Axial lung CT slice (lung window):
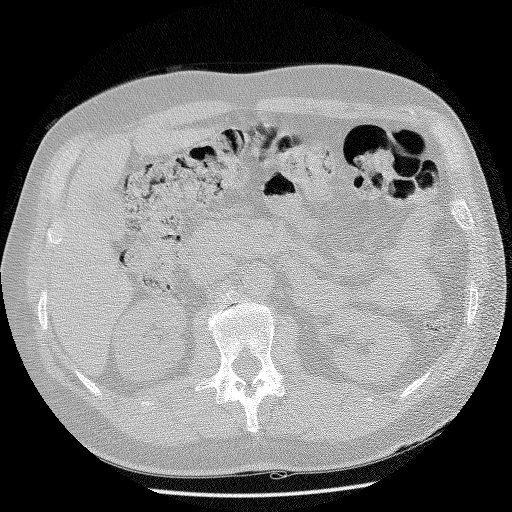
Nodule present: no